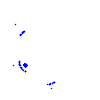
Particle: kaon